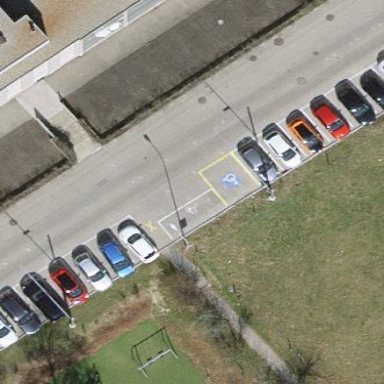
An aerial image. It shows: Street-side parking area.